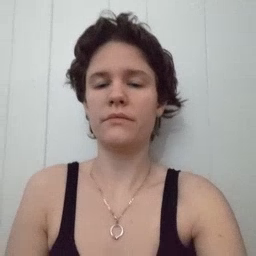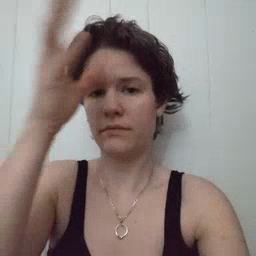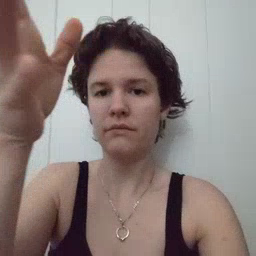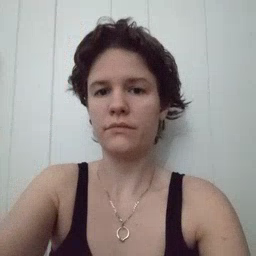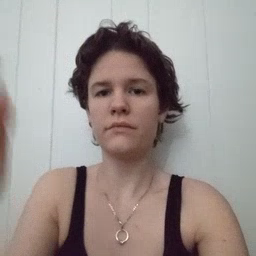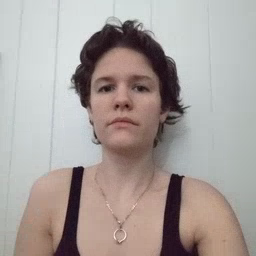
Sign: grandpa